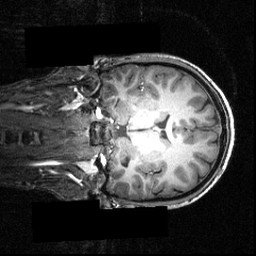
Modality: T1w
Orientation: coronal
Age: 21
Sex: male
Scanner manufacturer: siemens
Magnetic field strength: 3.951 T
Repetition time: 1.5 s
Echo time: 0.00335 s